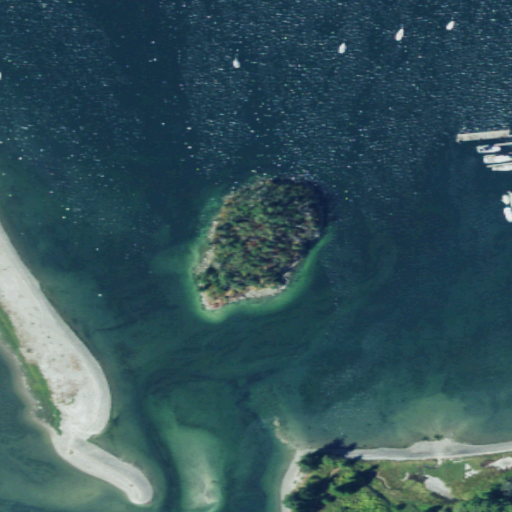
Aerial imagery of island in Washington named Skunk Island containing open water, barren land, mixed forest, herbaceous wetlands, deciduous forest, evergreen forest, low intensity development, and grassland